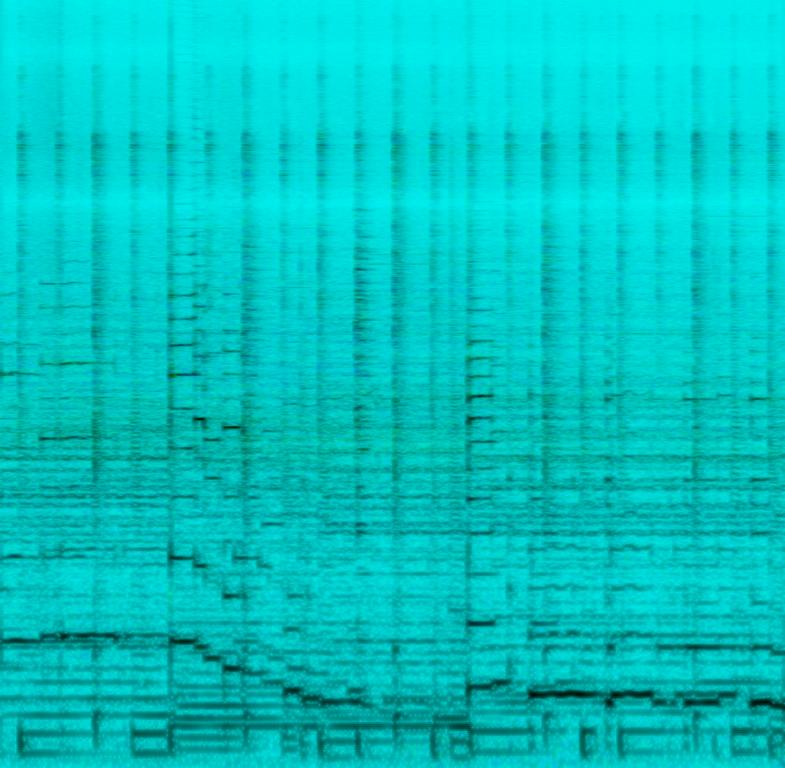
Someone is playing a solo on a clean e-guitar along with a backing track that sounds like a slow soulful, sad ballad with strings,bass, acoustic drums and an e-guitar strumming single chords as a rhythmic instrument. This song may be played outside by a busker.